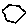
Label: hexagon